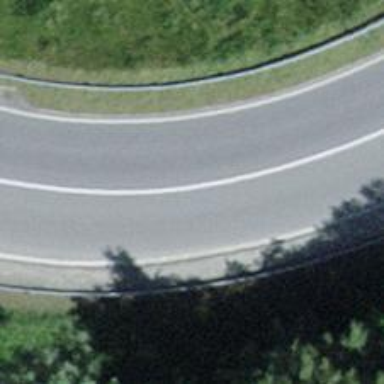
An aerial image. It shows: Unclassified road with embankment.